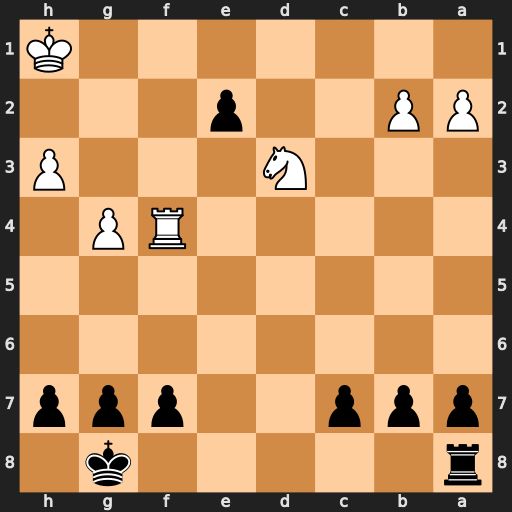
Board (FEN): r5k1/ppp2ppp/8/8/5RP1/3N3P/PP2p3/7K
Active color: b
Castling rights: -
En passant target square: -
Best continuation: Rd8 Re4 f5 gxf5 Rxd3